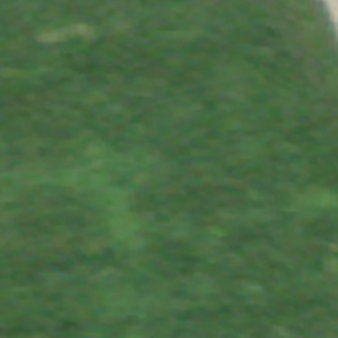
Label: other